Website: bh-photo
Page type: store-pickup
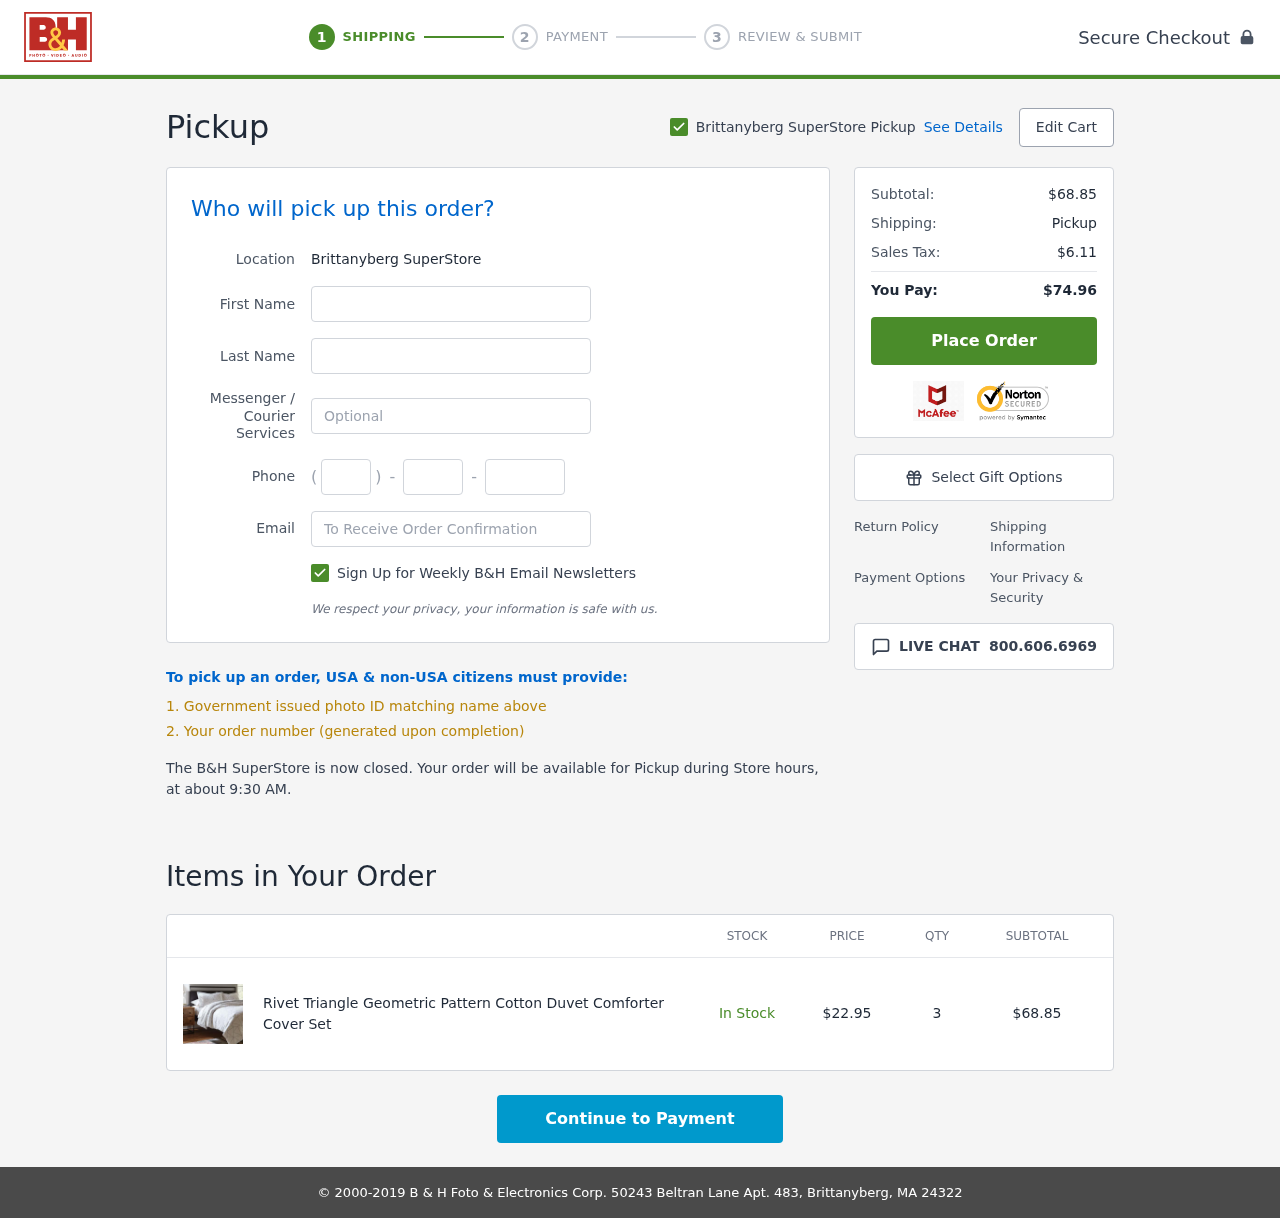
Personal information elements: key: PII_EMAIL
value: connie.kemp@gmail.com
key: PII_FIRSTNAME
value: Connie
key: PII_LASTNAME
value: Kemp
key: PII_LOCATION1_CITY
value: Brittanyberg SuperStore Pickup
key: PII_LOCATION1_CITY
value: Brittanyberg SuperStore
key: PII_PHONE_AREA
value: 789
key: PII_PHONE_PREFIX
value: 221
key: PII_PHONE_SUFFIX
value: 9929
Product elements: key: PRODUCT1_NAME
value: Rivet Triangle Geometric Pattern Cotton Duvet Comforter Cover Set
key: PRODUCT1_PRICE
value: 22.95
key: PRODUCT1_QUANTITY
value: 3
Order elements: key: ORDER_SUBTOTAL
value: $68.85
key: ORDER_TAX
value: $6.11
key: ORDER_TOTAL
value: $74.96